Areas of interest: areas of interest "Hotel"
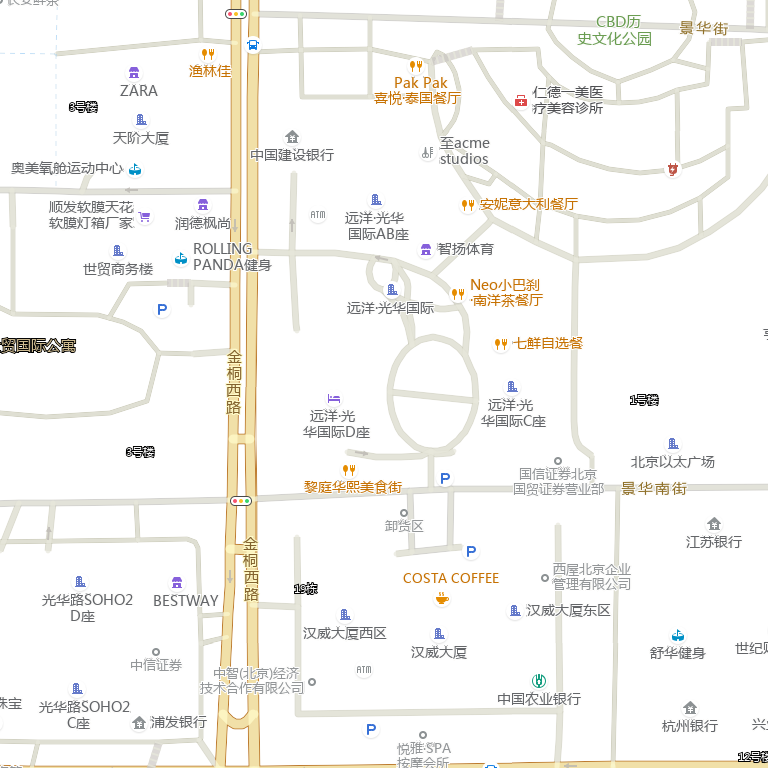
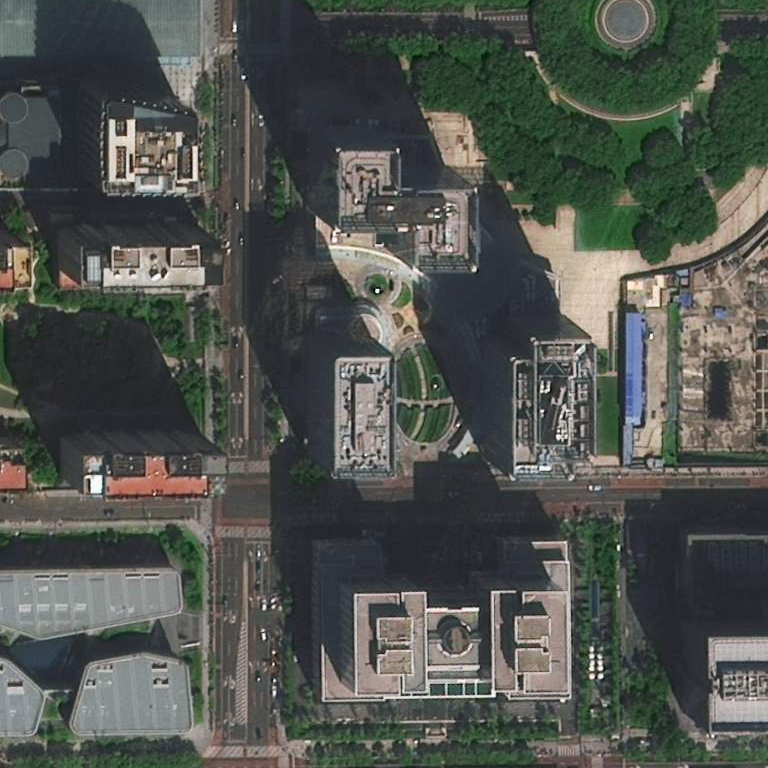